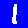
Digit: 1